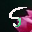
Label: 5